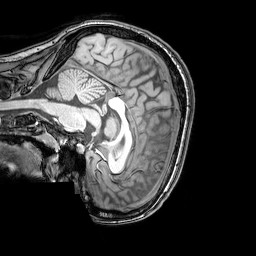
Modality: T1w
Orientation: sagittal
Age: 25
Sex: female
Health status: healthy
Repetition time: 0.081 s
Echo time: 0.037 s